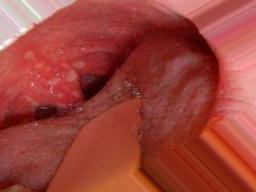
Condition: Mouth Ulcer